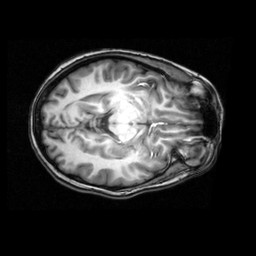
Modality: T1w
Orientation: axial
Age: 21
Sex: female
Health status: healthy
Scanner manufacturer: philips
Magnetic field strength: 3 T
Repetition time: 0.008 s
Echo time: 0.0037 s